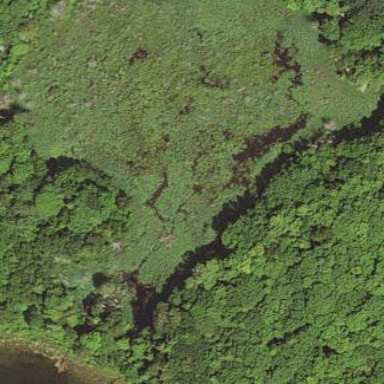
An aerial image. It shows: Marsh wetland.